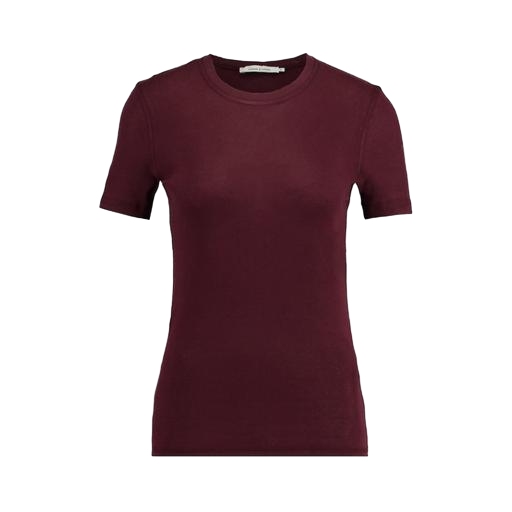
maroon t shirt, maroon colored short sleeved shirt, slim fit t-shirt, white background